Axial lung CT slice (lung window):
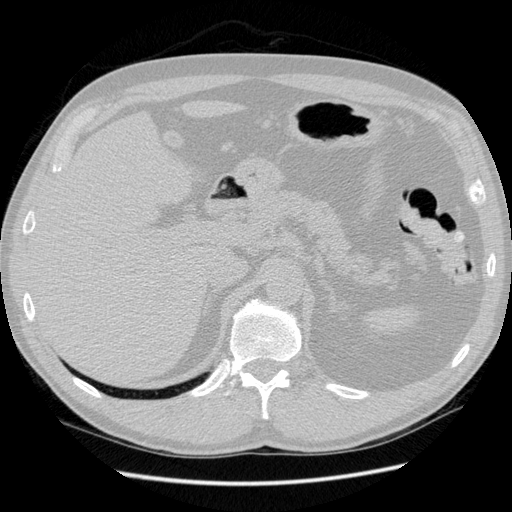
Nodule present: no